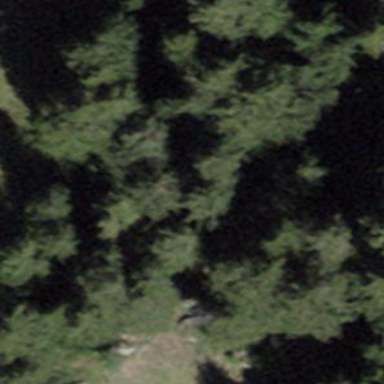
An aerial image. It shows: Forest area.